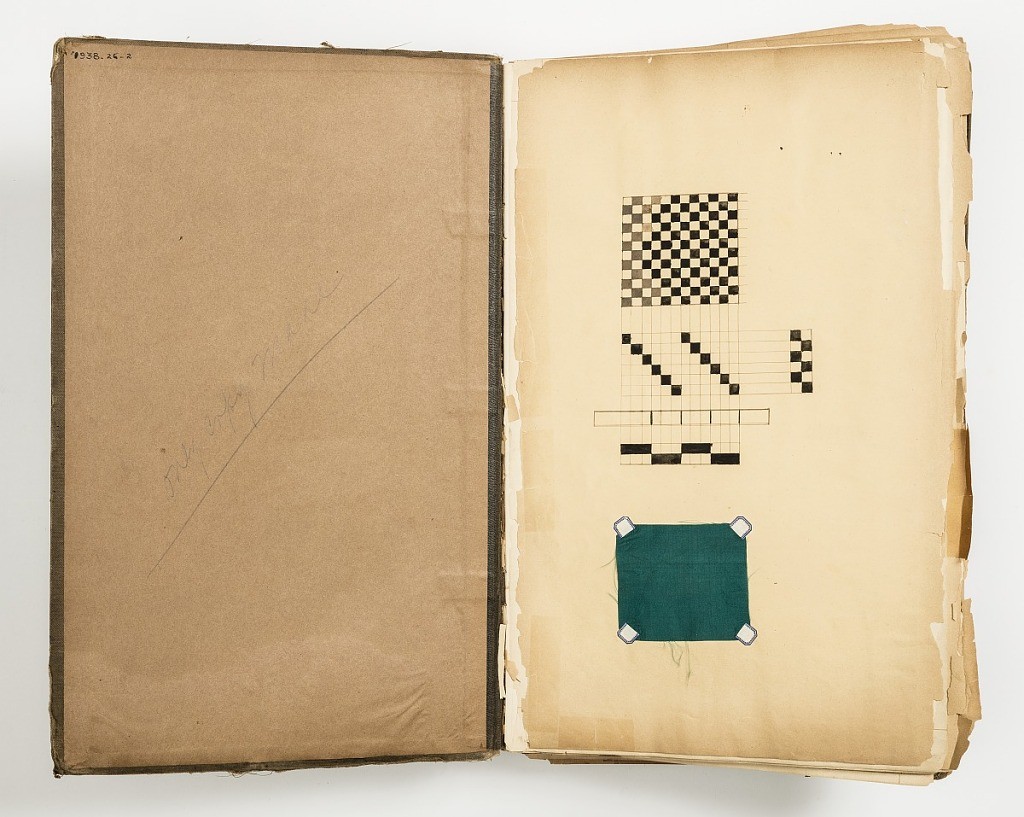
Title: Weaver's thesis book
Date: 19th century
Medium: buckram, paper
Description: Description and directions for setting up a loom, including sketches of heddle arrangements, and finished samples of 102 different textiles. Directions in German script. Bound in worn grayish buckram with "Fried. Rölker" stamped in gold letters on the front cover.